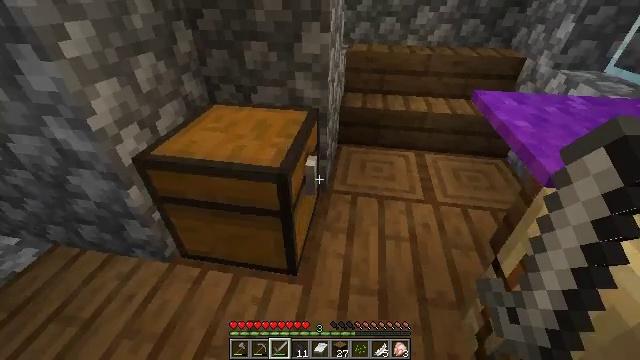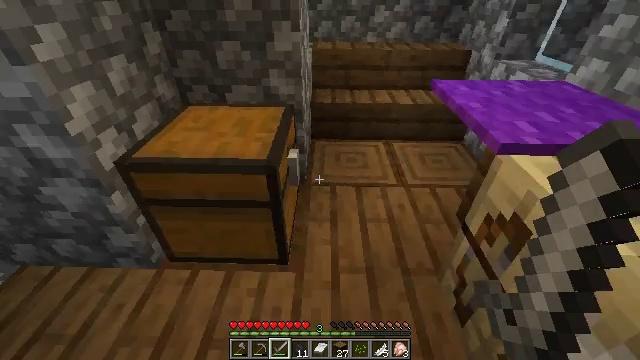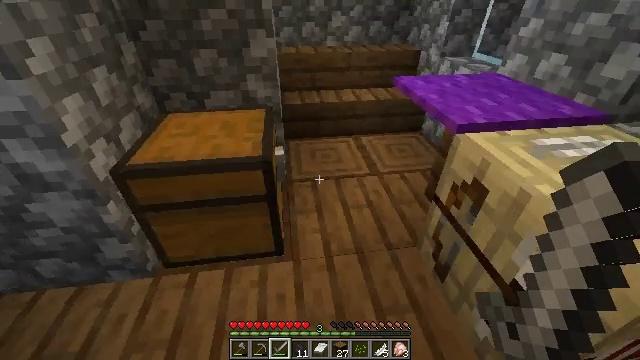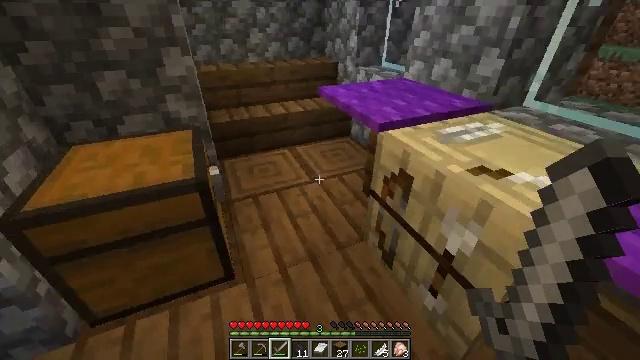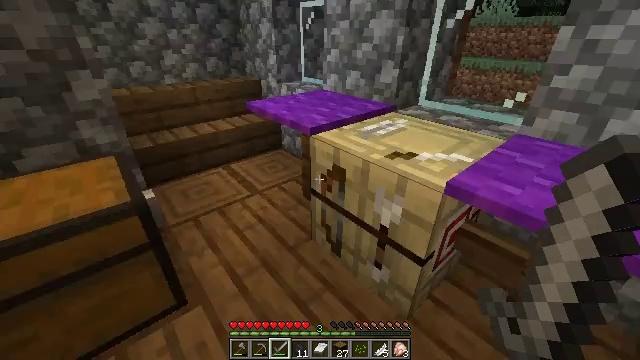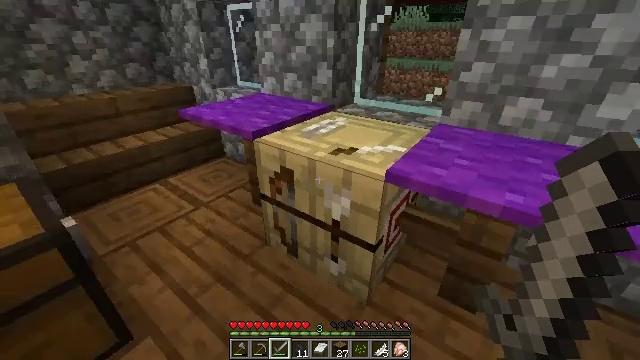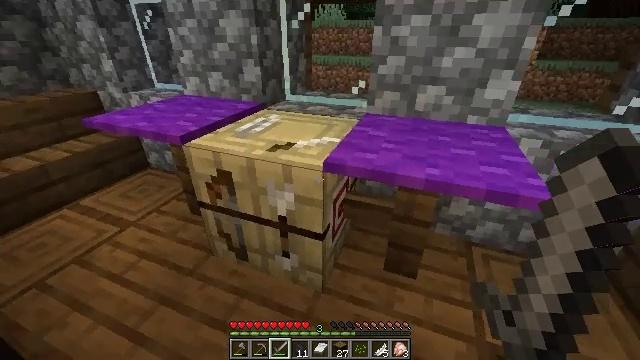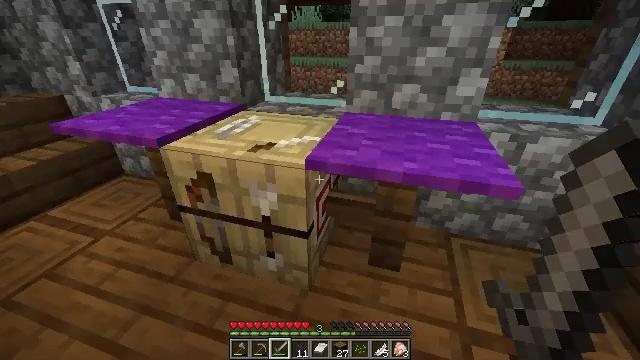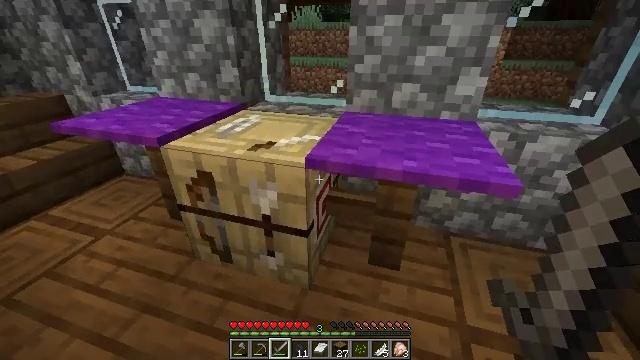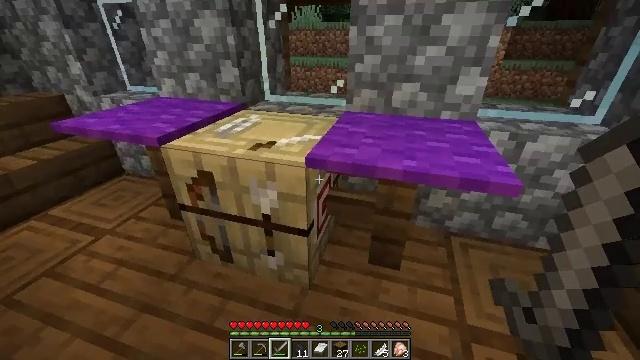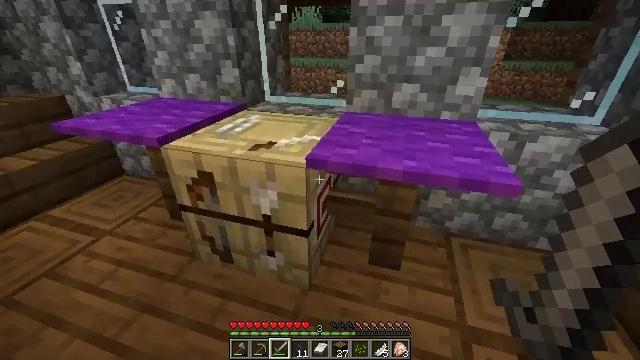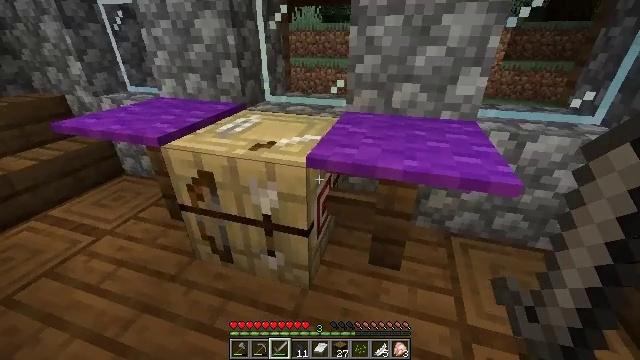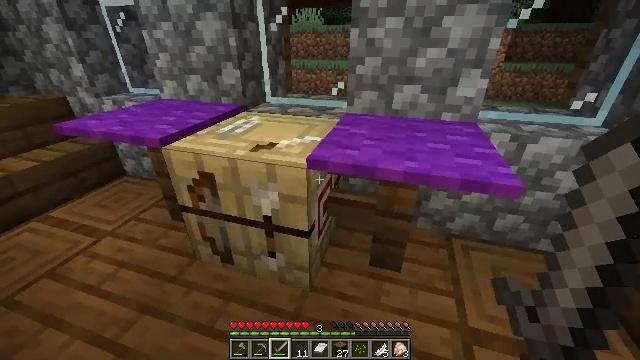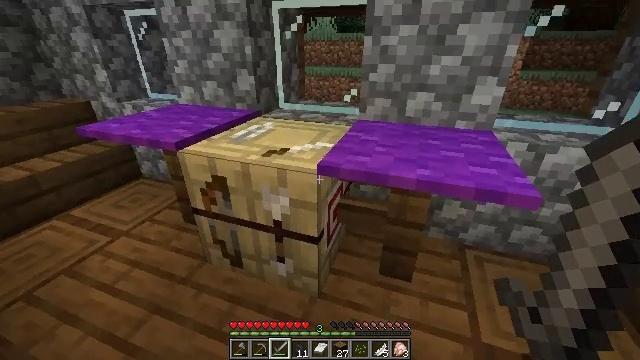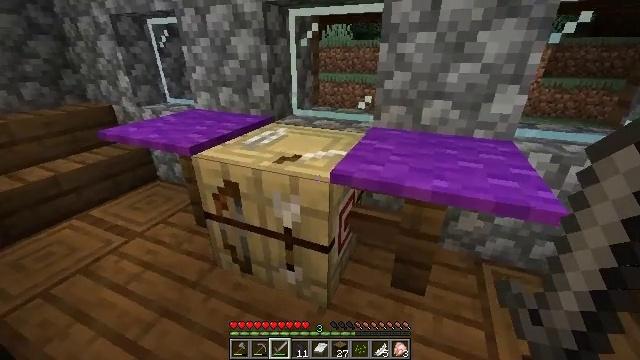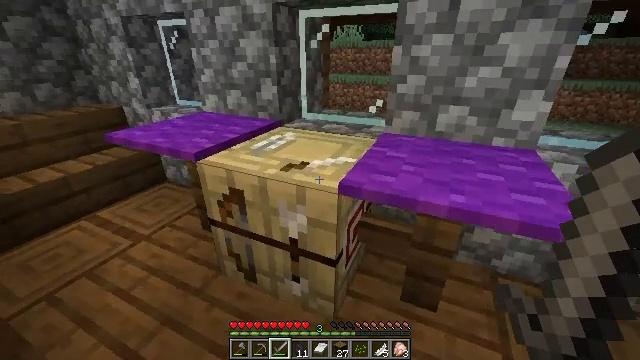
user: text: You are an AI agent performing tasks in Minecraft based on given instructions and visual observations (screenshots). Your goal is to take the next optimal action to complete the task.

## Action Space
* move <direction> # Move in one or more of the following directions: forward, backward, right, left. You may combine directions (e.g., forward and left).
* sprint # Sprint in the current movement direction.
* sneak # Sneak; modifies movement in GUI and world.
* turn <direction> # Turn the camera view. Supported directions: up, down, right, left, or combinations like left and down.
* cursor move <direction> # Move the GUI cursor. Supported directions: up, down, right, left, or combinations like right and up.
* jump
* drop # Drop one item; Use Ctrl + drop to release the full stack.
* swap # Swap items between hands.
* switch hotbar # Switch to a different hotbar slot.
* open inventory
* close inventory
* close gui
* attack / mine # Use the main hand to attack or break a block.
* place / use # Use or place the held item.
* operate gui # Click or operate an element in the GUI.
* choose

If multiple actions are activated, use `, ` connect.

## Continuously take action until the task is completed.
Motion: motion action
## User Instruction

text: Recycle the fletching table.
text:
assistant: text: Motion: move back and move left, turn right
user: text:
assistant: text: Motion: move back and move left, turn right
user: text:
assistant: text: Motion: turn right and up
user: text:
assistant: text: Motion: turn right and up
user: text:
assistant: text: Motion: turn right
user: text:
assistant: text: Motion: turn right
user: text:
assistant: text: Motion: turn right
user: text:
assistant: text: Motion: no_op
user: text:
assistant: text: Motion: no_op
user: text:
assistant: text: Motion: no_op
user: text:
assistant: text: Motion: no_op
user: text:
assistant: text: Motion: no_op
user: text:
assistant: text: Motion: turn left and up
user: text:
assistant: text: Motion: move forward, turn left and up
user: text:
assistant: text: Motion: move forward, turn left
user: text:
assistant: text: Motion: move forward
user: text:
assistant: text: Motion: use / place
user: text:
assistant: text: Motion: use / place
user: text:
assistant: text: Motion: use / place
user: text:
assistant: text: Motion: no_op
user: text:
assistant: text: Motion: no_op
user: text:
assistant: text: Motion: no_op
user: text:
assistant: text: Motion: no_op
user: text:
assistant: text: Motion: no_op
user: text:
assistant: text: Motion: no_op
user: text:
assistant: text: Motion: no_op
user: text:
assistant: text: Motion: turn left and down
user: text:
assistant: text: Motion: turn left and down
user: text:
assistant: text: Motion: turn left and down, use / place
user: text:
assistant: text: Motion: use / place